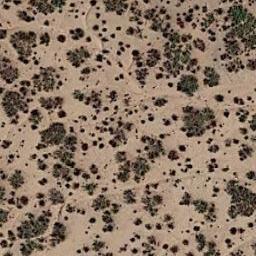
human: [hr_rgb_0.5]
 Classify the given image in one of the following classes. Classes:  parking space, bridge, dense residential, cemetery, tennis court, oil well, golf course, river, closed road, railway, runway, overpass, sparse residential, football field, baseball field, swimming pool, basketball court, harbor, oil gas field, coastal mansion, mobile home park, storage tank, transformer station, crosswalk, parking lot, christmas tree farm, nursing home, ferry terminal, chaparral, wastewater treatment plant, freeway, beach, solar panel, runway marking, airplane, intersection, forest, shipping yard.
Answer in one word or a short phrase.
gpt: chaparral